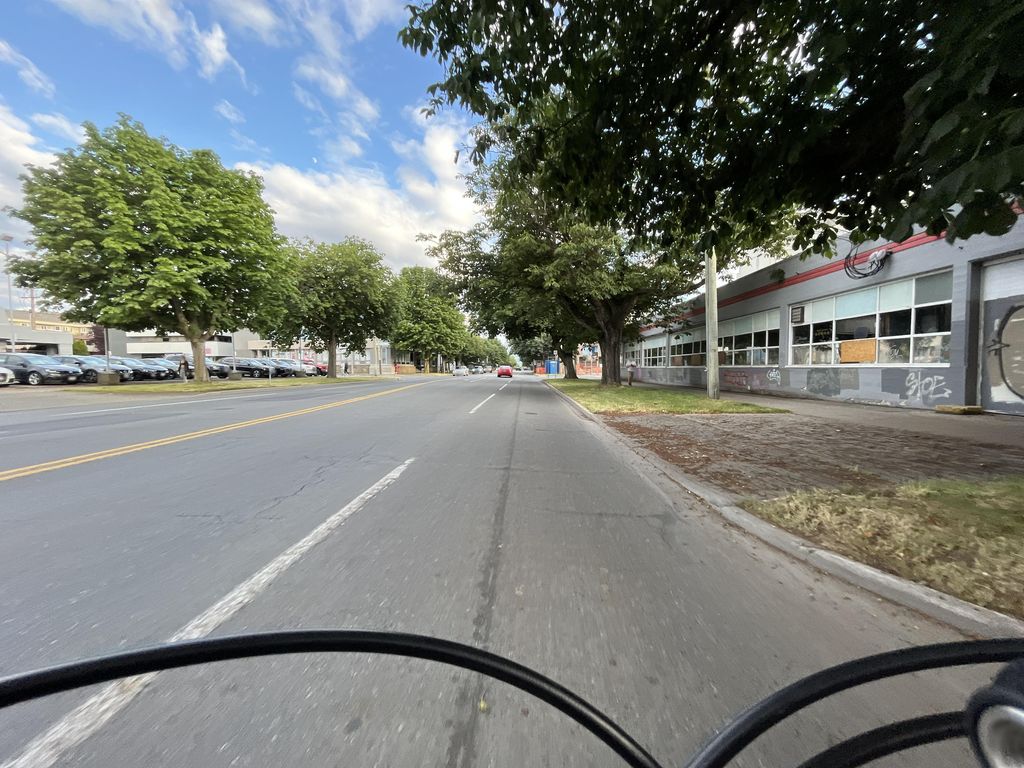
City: victoria